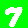
Digit: 7